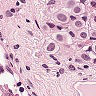
Metastatic tissue present: yes